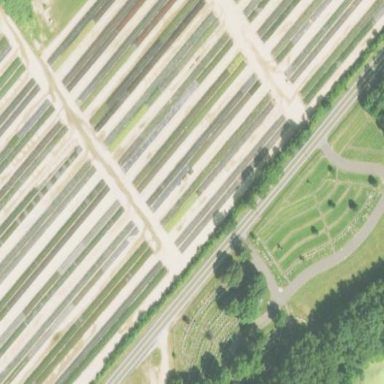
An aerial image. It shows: Greenhouse.